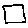
Label: square